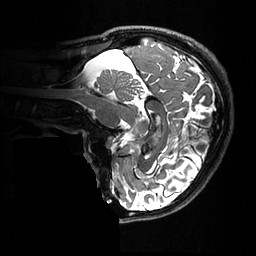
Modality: T2w
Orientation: sagittal
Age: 24
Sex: male
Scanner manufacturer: ge
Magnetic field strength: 3 T
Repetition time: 3.202 s
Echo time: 0.06656 s